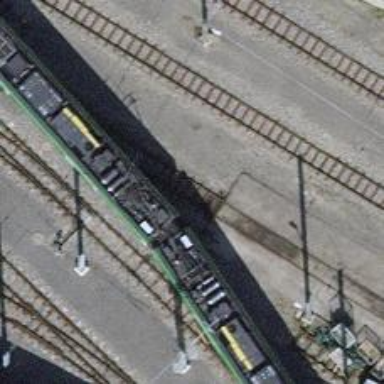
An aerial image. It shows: Narrow-gauge railway yard with one track. The yard is electrified with contact line.